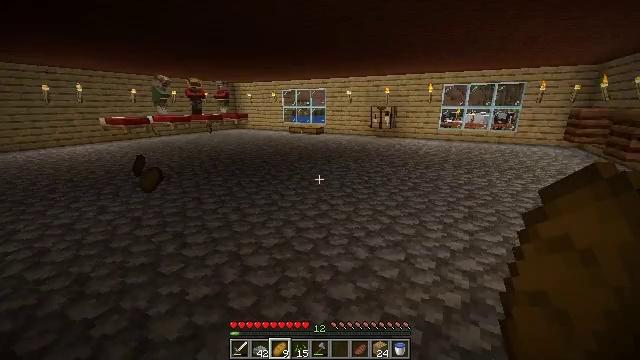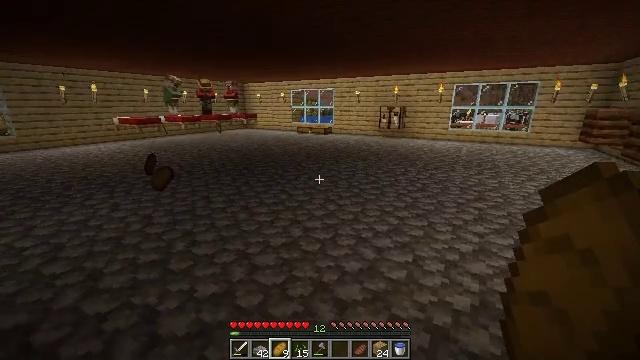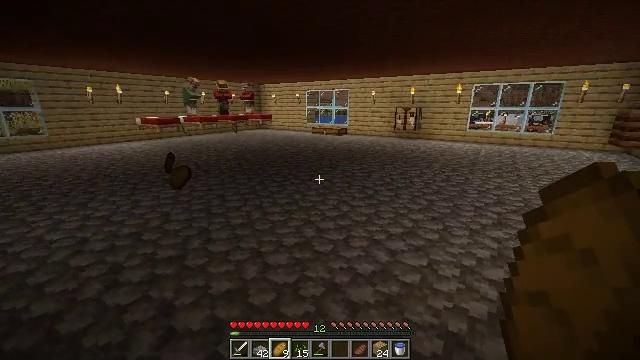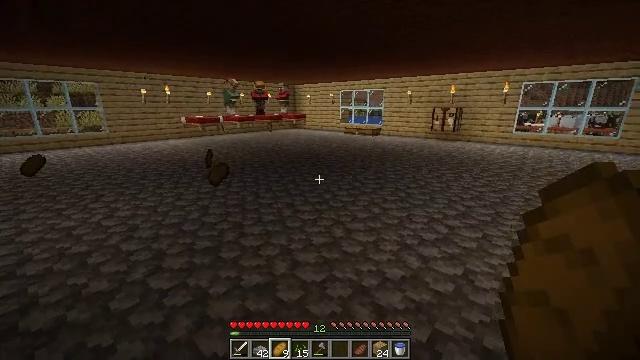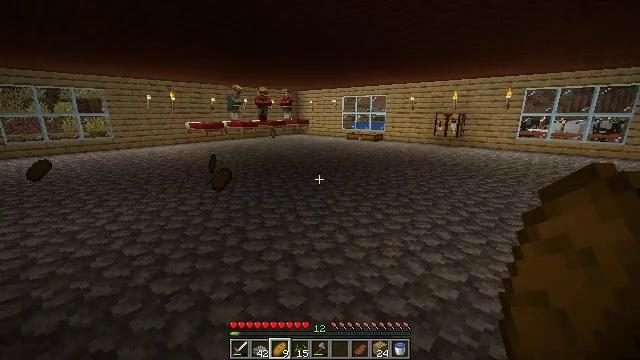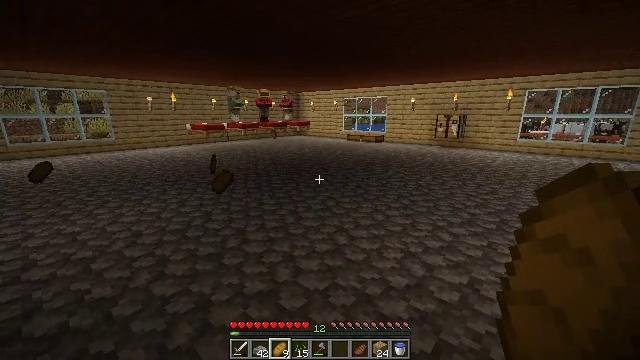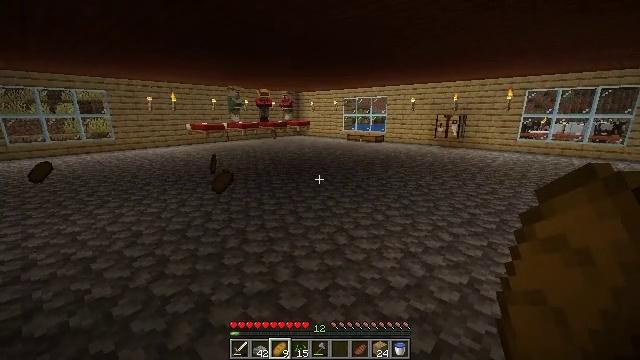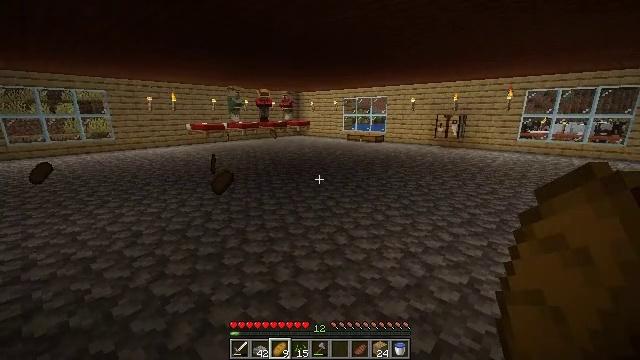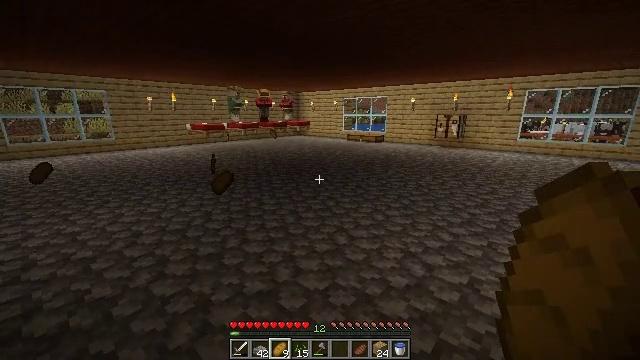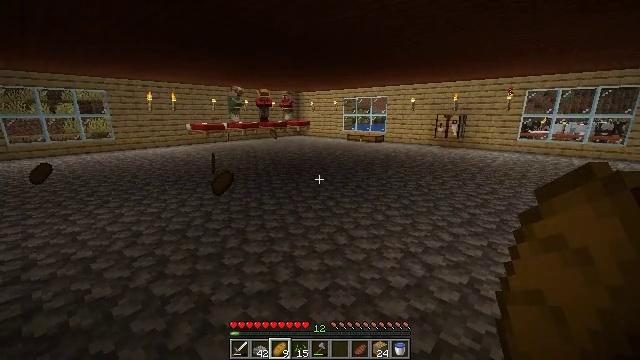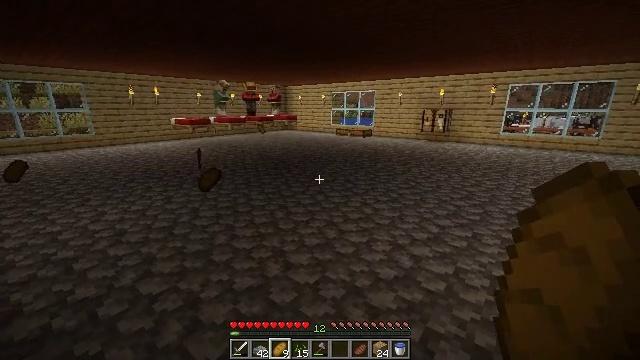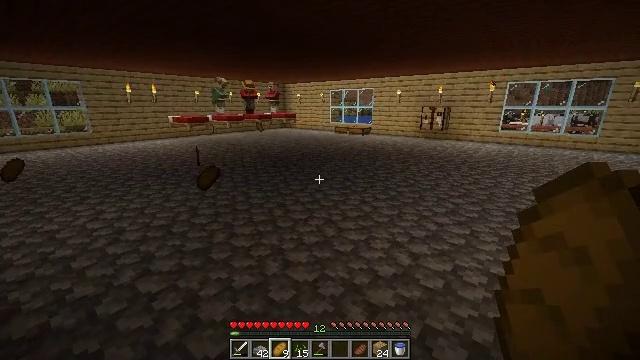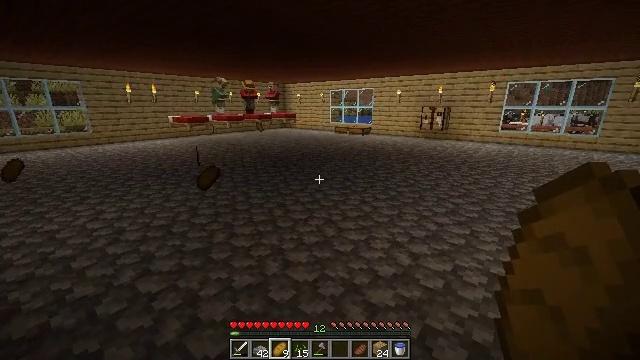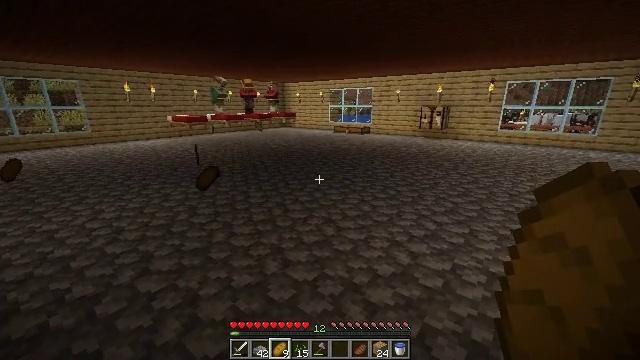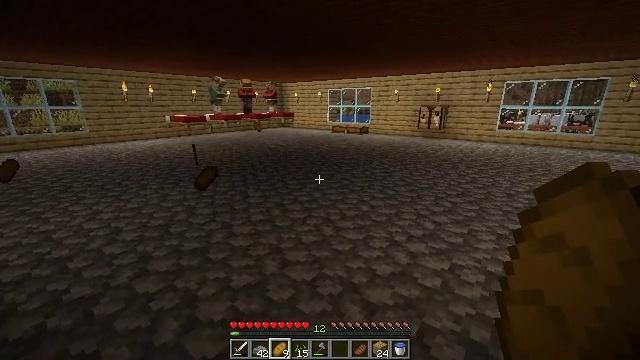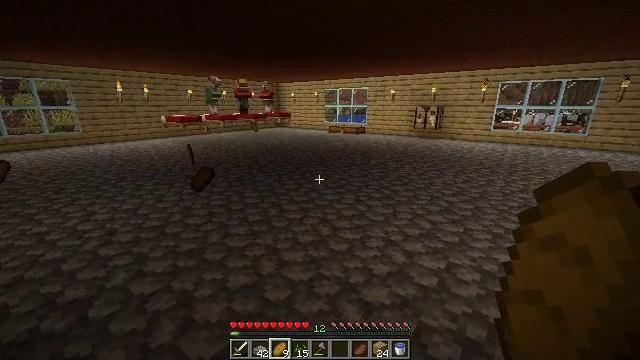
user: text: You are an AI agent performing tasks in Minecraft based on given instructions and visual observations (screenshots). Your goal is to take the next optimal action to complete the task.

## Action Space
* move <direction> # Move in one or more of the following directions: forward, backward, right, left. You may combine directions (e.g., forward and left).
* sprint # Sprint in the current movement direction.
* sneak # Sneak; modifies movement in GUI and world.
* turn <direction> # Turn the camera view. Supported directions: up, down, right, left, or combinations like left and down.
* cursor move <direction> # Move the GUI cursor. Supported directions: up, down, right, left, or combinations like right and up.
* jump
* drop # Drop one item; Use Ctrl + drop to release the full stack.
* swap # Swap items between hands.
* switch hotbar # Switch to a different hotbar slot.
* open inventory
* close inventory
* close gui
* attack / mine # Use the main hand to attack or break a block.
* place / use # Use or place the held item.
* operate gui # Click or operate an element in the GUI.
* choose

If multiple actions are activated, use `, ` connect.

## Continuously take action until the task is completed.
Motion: motion action
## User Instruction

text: Collect cobblestone slabs from your build.
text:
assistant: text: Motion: turn left
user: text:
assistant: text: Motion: turn left
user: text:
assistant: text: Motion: turn left
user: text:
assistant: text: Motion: turn up
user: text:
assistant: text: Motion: no_op
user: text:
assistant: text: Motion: no_op
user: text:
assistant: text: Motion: no_op
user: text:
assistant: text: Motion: no_op
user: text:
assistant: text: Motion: no_op
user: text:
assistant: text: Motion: turn right and down
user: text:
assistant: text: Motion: no_op
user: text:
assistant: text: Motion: no_op
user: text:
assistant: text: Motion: no_op
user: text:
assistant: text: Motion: no_op
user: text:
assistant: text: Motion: no_op
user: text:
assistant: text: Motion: turn right and up
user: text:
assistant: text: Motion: turn right
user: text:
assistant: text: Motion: turn right
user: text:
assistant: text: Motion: turn right
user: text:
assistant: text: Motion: no_op
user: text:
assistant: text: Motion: no_op
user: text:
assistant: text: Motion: no_op
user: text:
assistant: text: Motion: no_op
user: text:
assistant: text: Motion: no_op
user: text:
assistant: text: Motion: no_op
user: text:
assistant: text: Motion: no_op
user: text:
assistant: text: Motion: no_op
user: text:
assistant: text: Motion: no_op
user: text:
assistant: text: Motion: no_op
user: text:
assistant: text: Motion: no_op